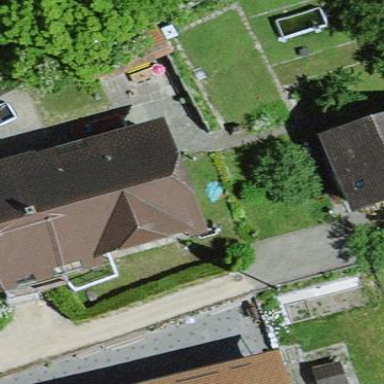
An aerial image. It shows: Residential building.